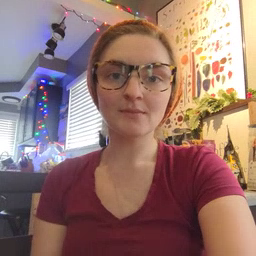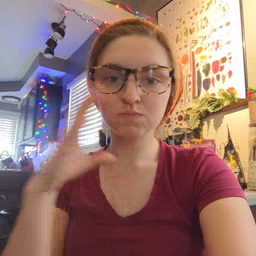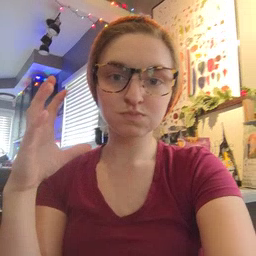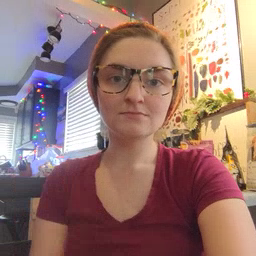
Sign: balloon